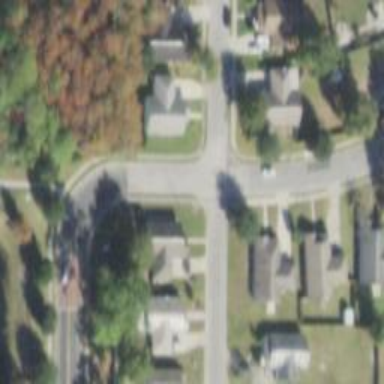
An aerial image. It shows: Unmarked road crossing.